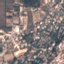
Land use / land cover class: Residential